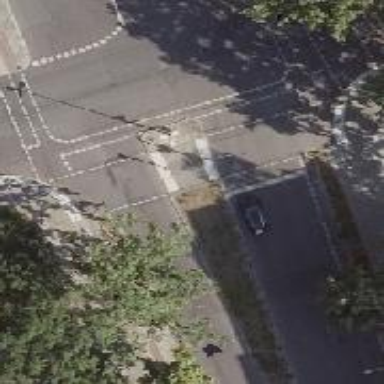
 featuring cycle track on the right side."